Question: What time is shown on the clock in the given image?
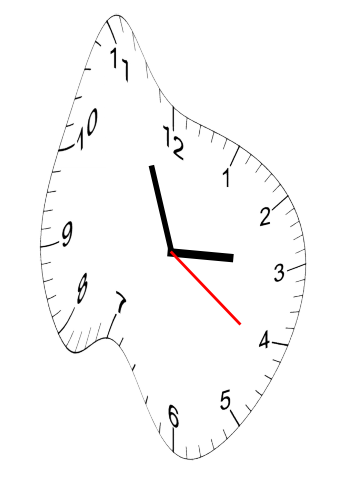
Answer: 02:56:21